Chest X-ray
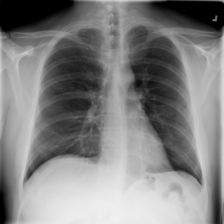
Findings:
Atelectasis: negative
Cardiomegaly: negative
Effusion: negative
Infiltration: negative
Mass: negative
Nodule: negative
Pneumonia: negative
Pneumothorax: negative
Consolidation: negative
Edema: negative
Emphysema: negative
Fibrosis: negative
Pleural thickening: negative
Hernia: negative